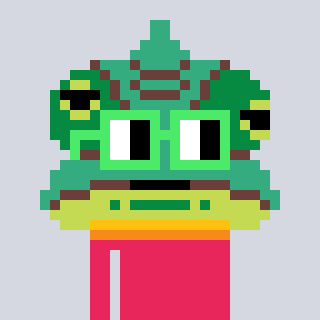
a pixel art character with square light green glasses, a chameleon-shaped head and a redpinkish-colored body on a cool background